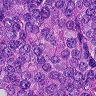
Metastatic tissue present: yes